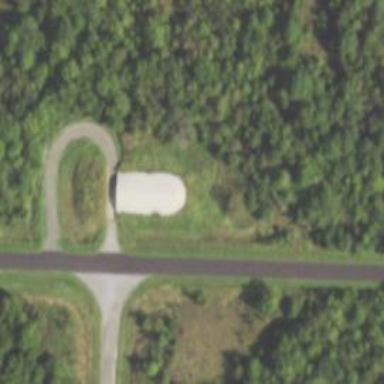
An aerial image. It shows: Military bunker.